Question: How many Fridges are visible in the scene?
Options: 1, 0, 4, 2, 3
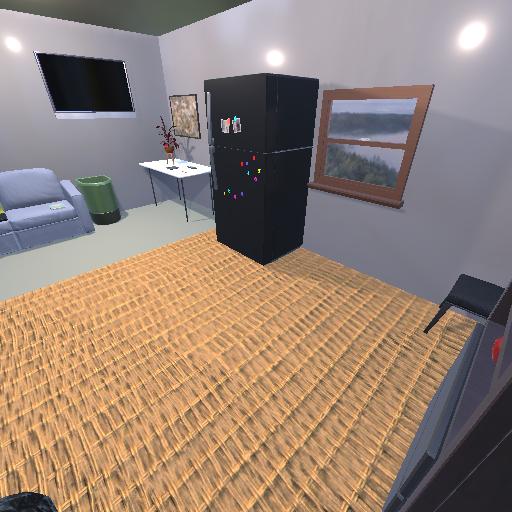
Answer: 1